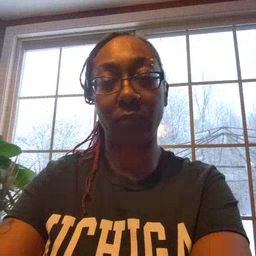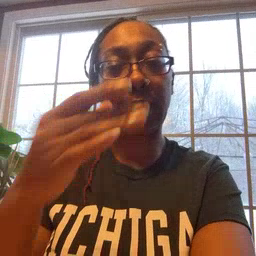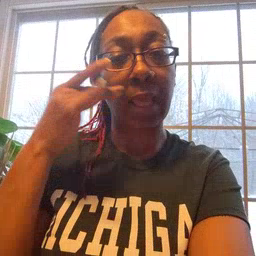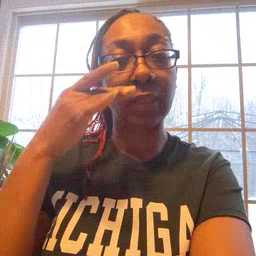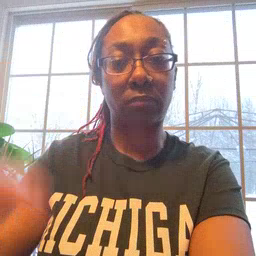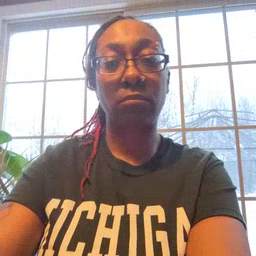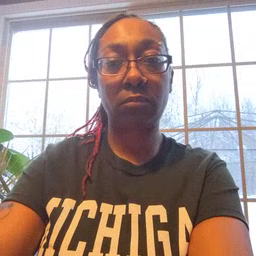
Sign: cat